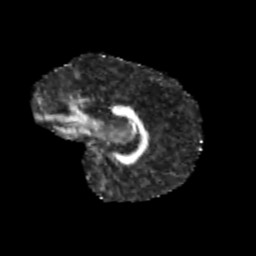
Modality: FA
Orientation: sagittal
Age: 11
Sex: female
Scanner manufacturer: siemens
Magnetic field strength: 3 T
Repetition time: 3.8 s
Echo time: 0.07 s